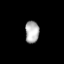
Tissue: lung
Cell type: Epithelial cells
Senescence score: 0.236
Nuclear area (px): 302
Mean DAPI intensity: 176.089